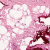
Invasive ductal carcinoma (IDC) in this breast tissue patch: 0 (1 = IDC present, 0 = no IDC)